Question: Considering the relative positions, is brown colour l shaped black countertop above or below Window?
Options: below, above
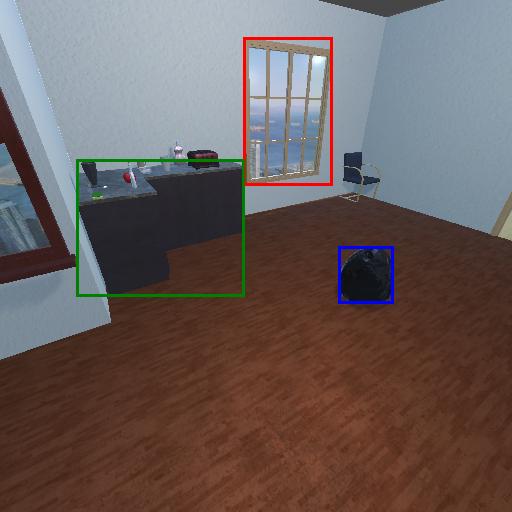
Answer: below